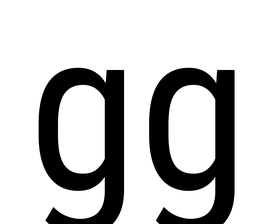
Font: Roboto_Condensed_Regular